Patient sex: M
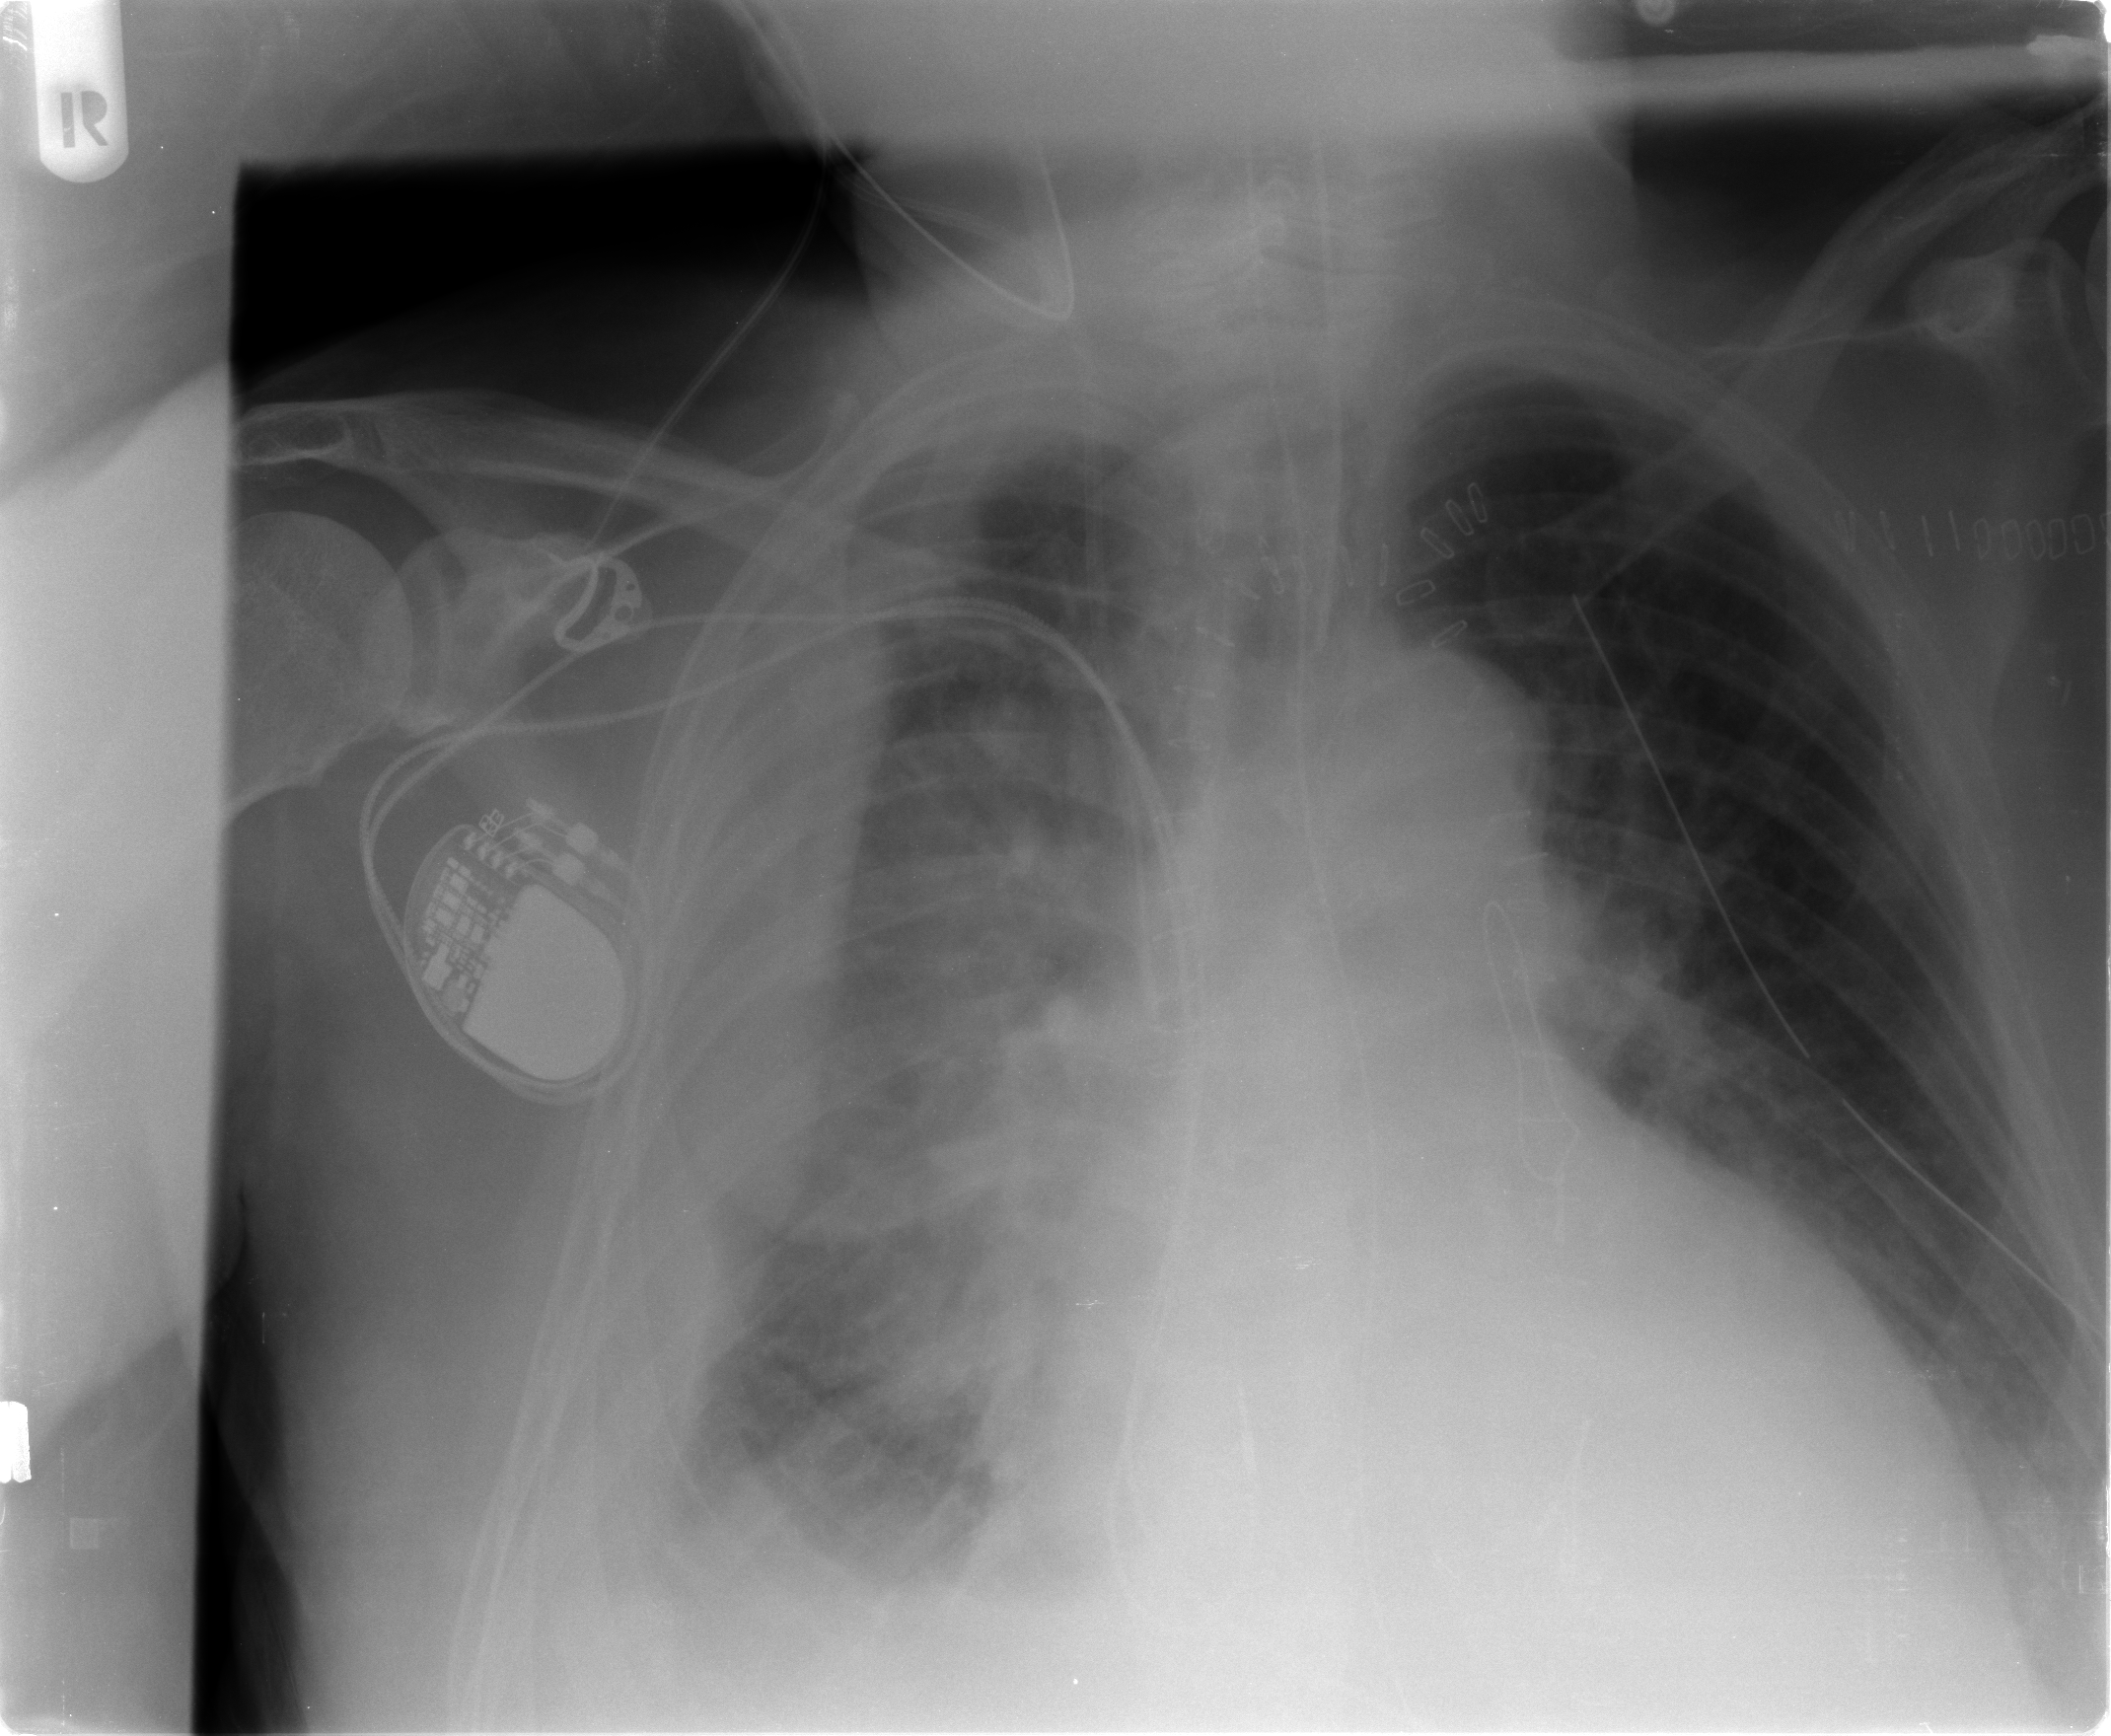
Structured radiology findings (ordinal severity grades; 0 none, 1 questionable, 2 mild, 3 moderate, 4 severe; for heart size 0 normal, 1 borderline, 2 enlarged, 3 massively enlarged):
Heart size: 1
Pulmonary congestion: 2
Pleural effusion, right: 3
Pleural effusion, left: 1
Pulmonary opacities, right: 0
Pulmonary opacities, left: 0
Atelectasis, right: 3
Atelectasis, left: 3